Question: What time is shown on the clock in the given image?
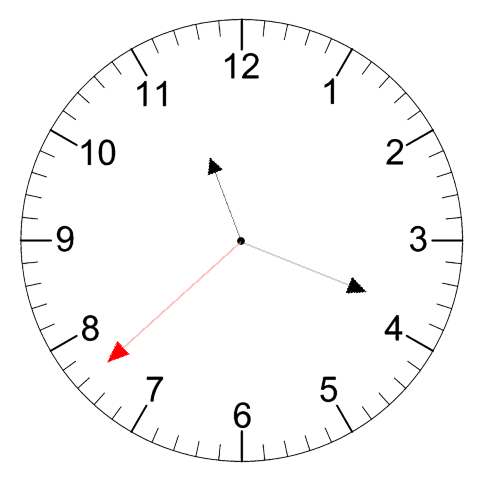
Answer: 11:18:38